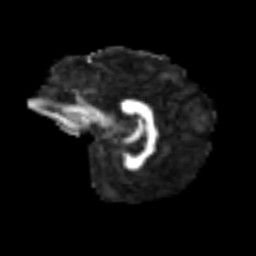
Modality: FA
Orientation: sagittal
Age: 44
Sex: female
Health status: ill
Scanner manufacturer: siemens
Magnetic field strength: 3 T
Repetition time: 8.7 s
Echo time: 0.11 s